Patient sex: F
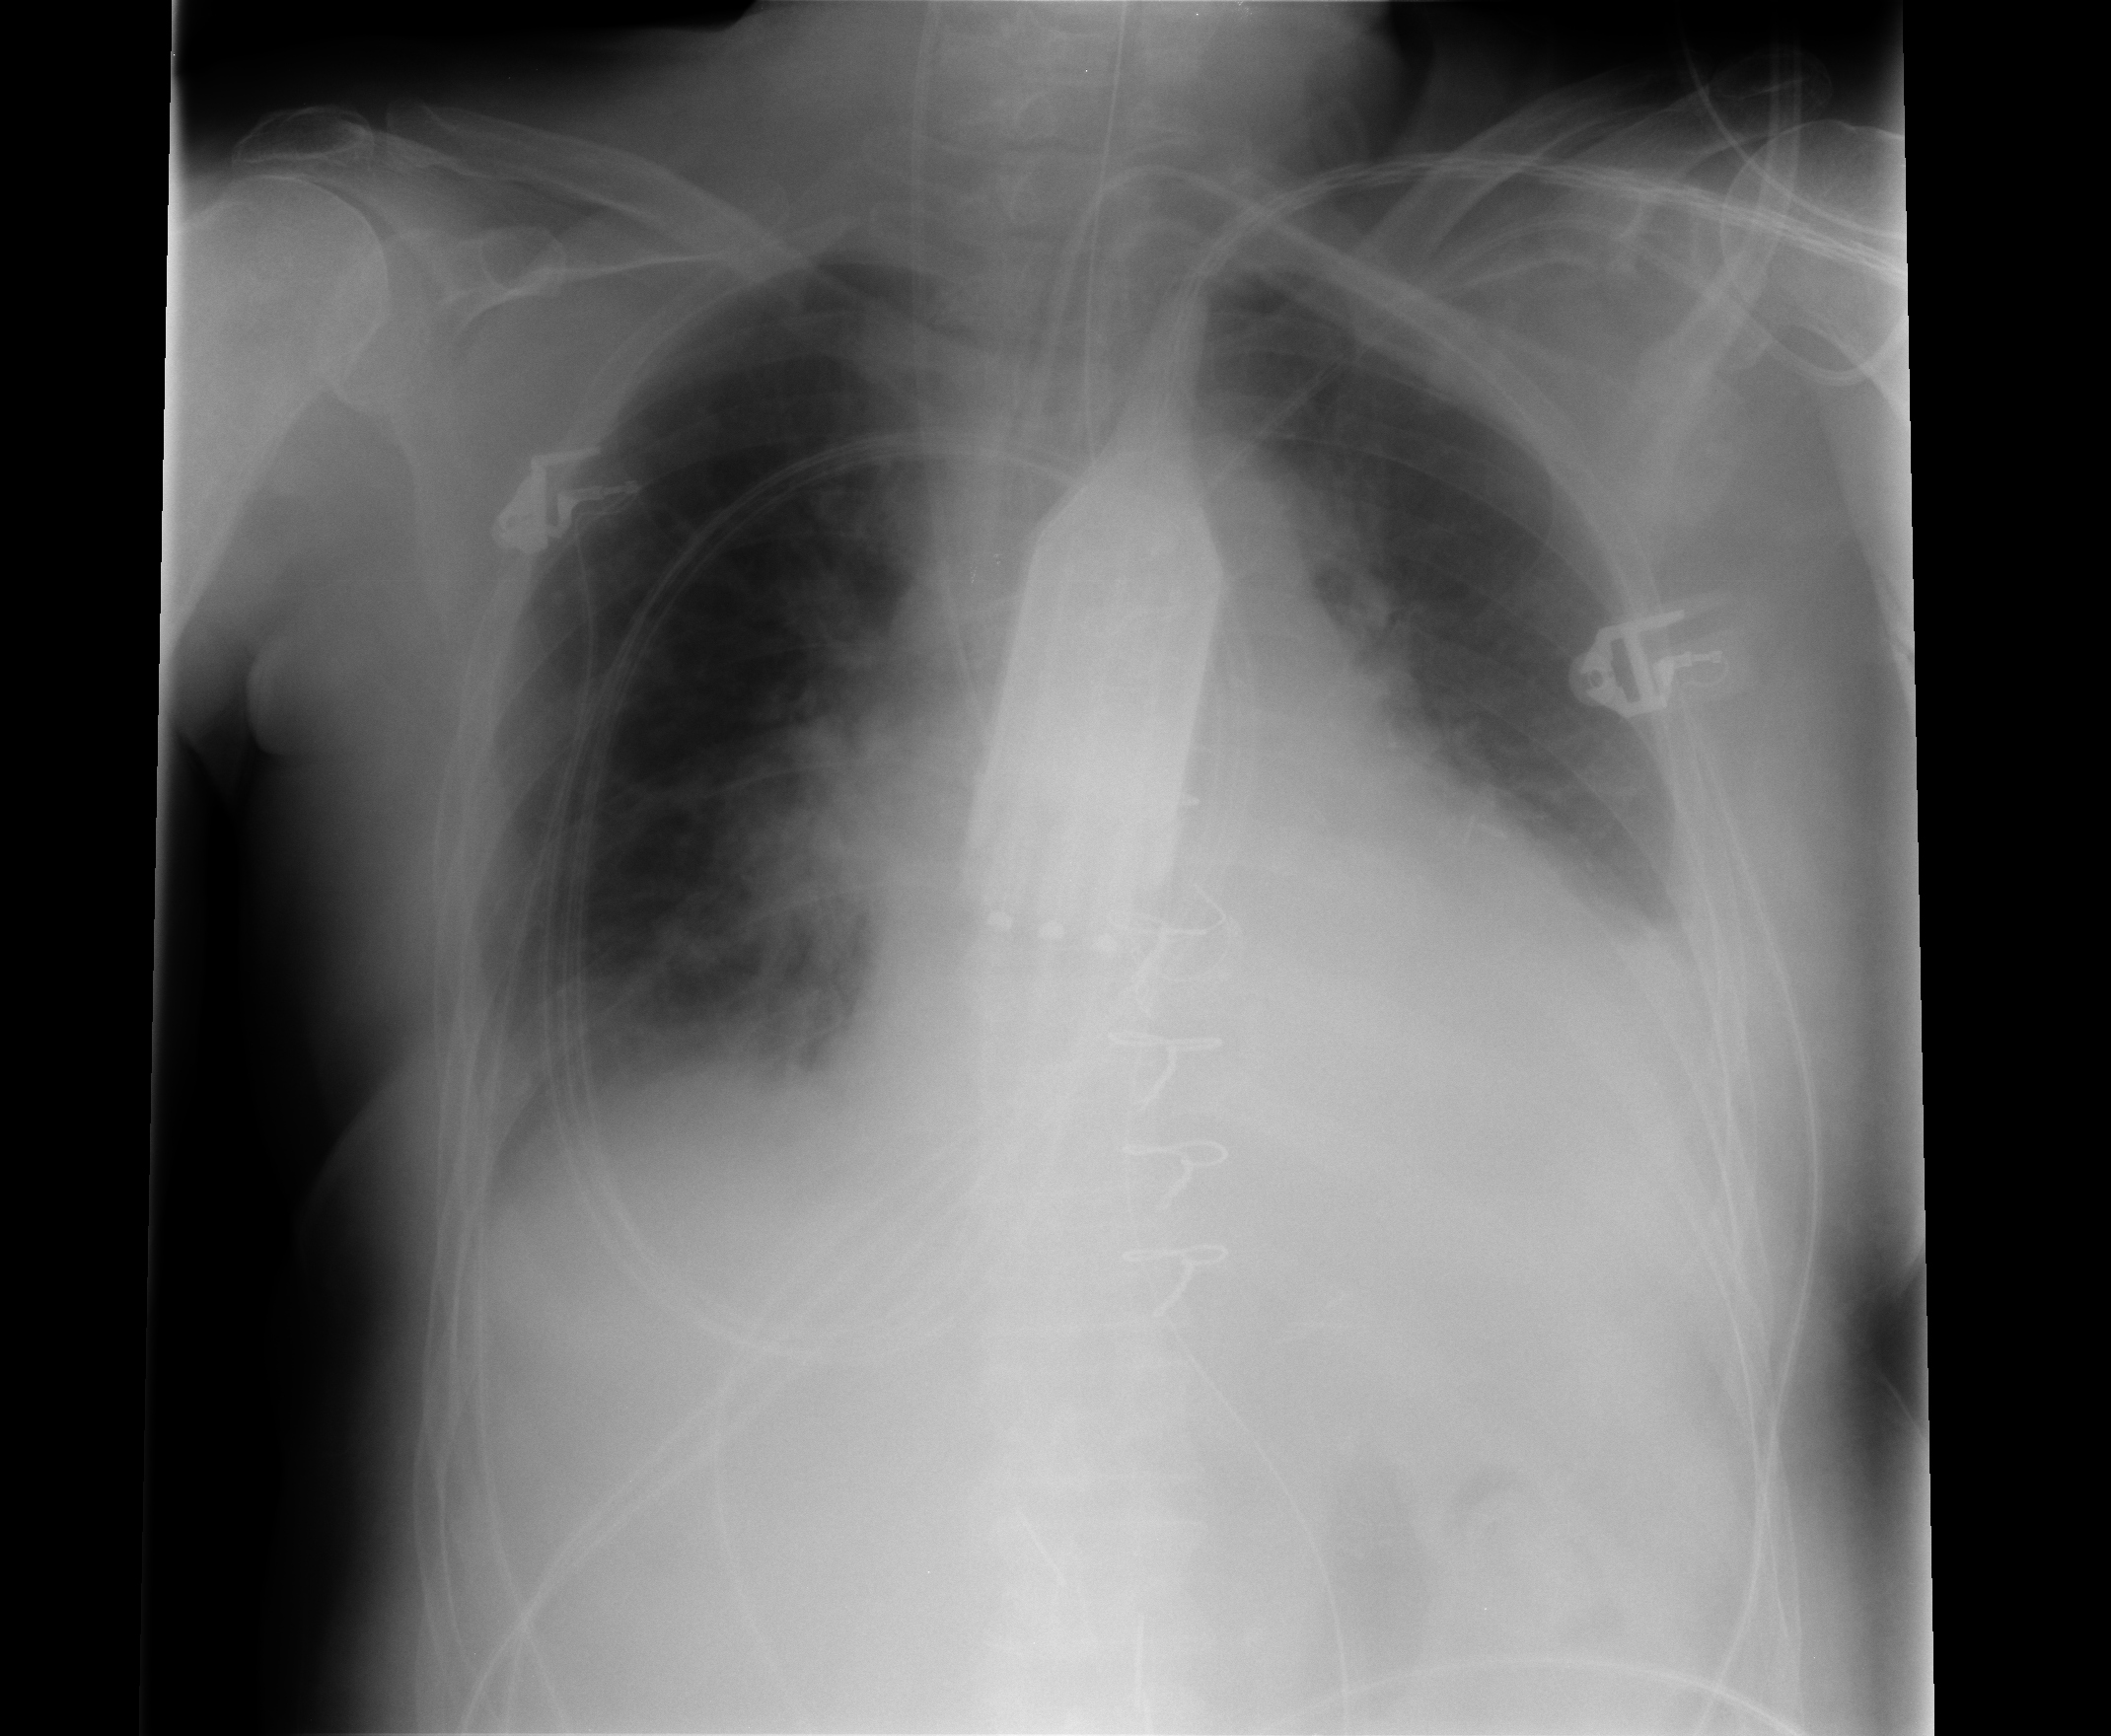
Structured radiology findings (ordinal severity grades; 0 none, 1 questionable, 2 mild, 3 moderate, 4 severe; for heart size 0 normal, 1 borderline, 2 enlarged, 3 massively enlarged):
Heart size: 2
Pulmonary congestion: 3
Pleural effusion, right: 2
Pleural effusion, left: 2
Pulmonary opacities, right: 0
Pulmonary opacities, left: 0
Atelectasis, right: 2
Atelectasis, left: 2